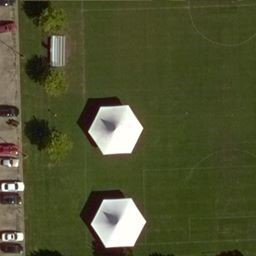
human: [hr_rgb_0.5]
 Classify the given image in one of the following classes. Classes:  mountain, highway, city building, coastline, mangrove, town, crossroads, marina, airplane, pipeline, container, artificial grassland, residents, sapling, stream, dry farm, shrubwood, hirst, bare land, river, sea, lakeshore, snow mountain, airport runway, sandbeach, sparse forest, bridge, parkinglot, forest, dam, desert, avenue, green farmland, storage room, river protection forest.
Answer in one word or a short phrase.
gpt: artificial grassland